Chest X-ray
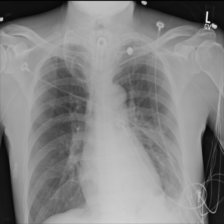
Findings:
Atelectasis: negative
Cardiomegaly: negative
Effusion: positive
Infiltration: negative
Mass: negative
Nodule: negative
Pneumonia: negative
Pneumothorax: negative
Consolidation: negative
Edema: negative
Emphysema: negative
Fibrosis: negative
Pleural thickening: negative
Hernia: negative